Field crop: maize
Growth stage: 2
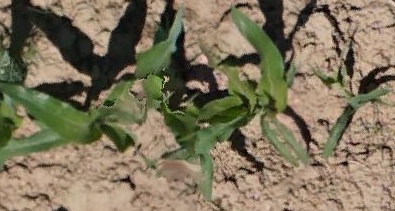
Species: maize